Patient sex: M
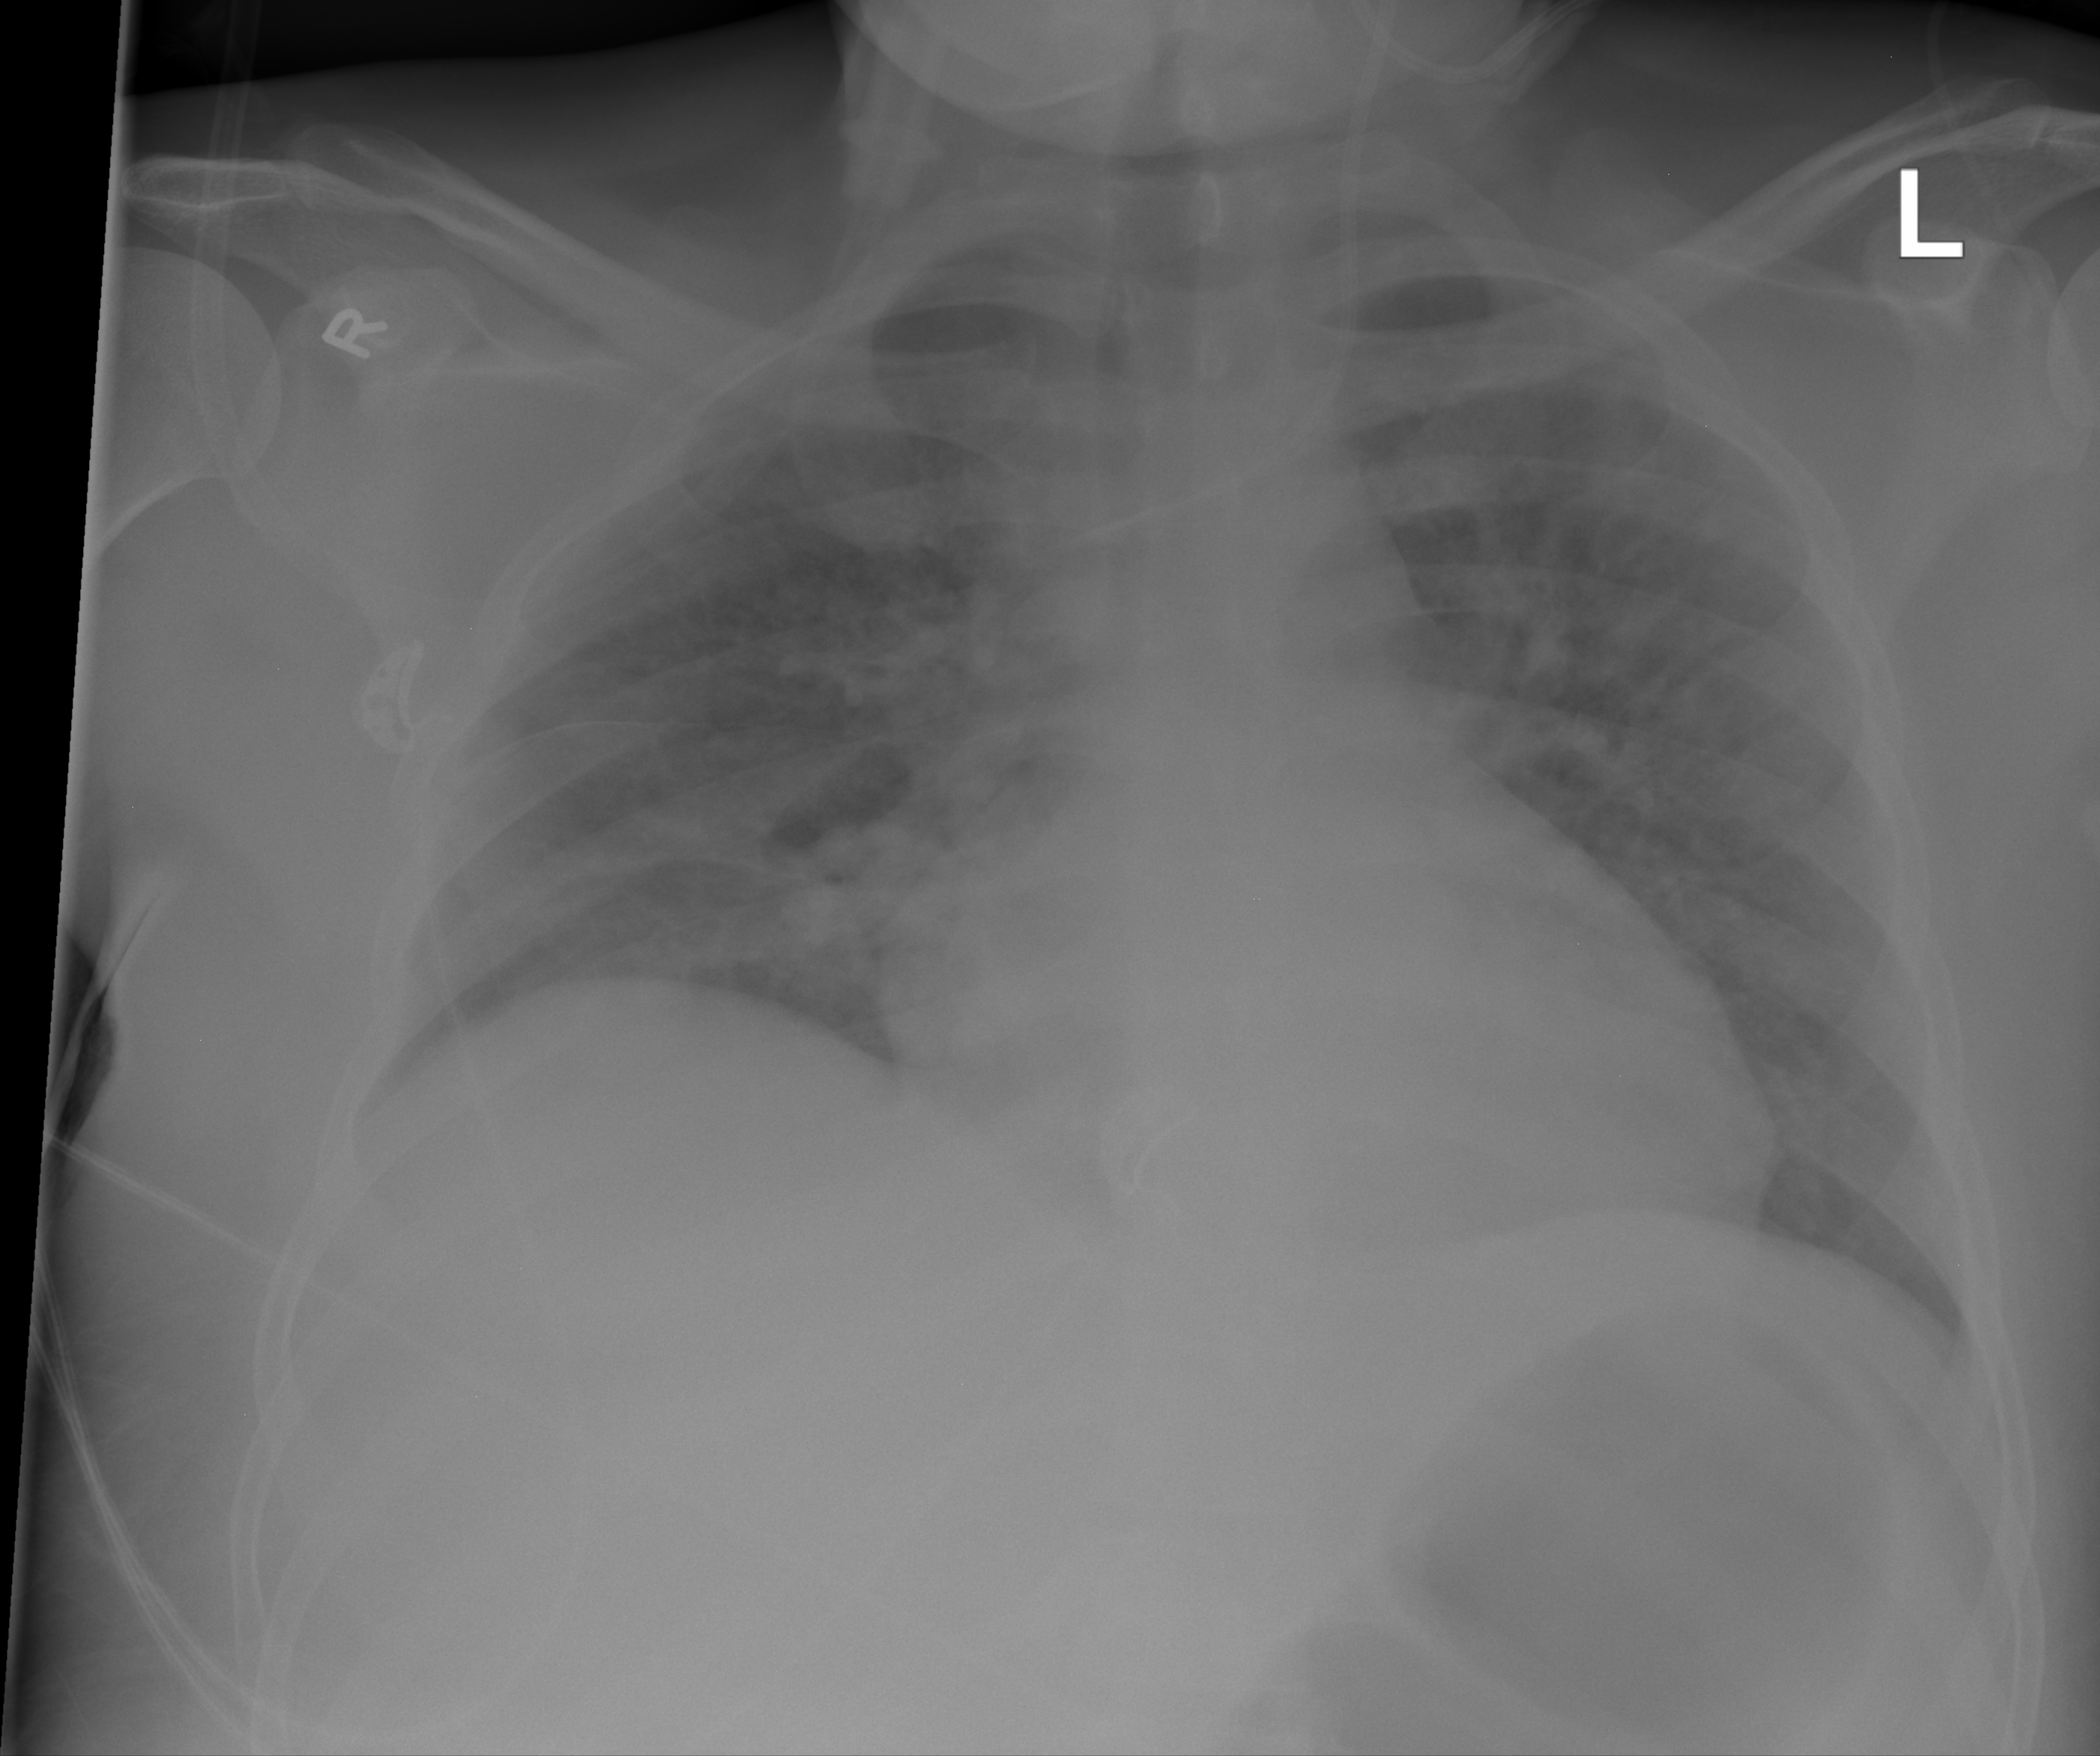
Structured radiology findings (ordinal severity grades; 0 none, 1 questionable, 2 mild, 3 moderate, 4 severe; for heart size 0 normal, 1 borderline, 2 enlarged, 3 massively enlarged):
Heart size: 0
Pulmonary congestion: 0
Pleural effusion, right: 0
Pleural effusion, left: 0
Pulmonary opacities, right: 1
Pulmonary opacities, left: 2
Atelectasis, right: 0
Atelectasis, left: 0